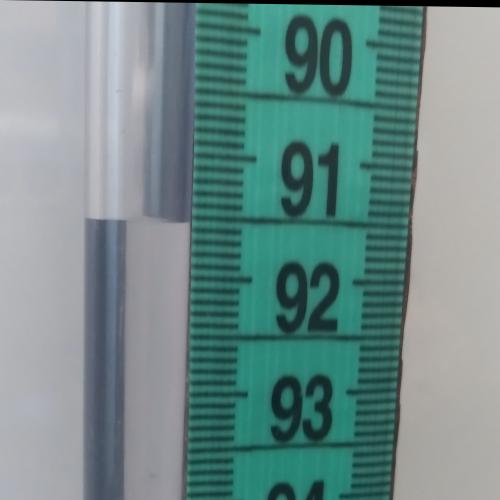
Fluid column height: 91.6 cm